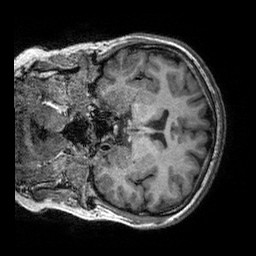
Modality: T1w
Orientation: coronal
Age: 23
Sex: female
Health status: healthy
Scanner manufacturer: siemens
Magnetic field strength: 3 T
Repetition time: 2.3 s
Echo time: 0.00303 s